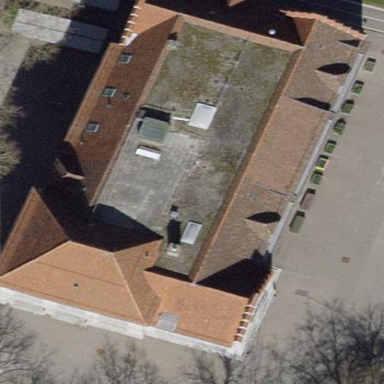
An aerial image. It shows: School building with hipped tile roof.